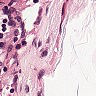
Metastatic tissue present: no